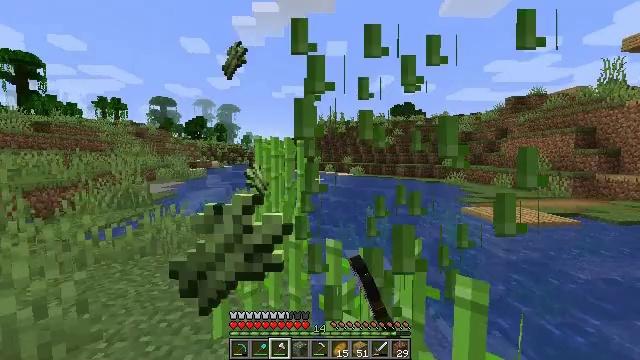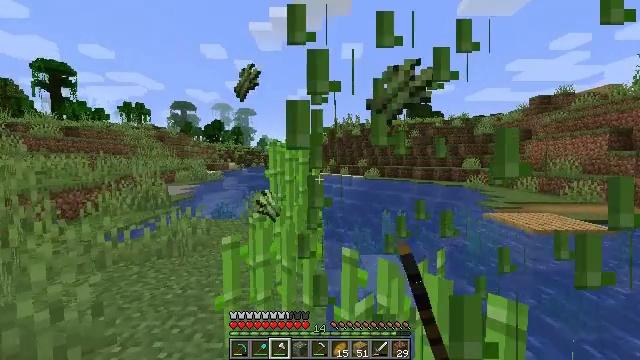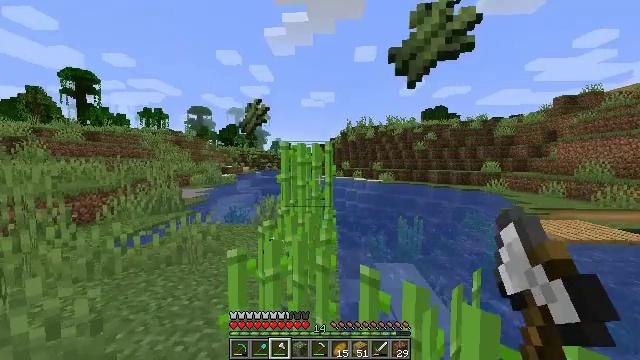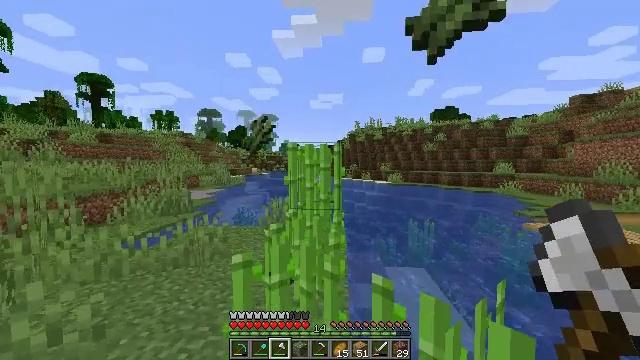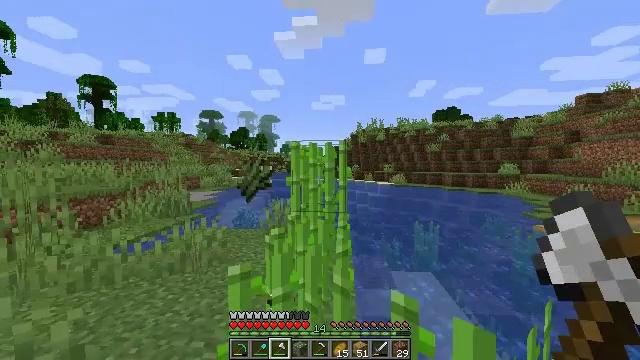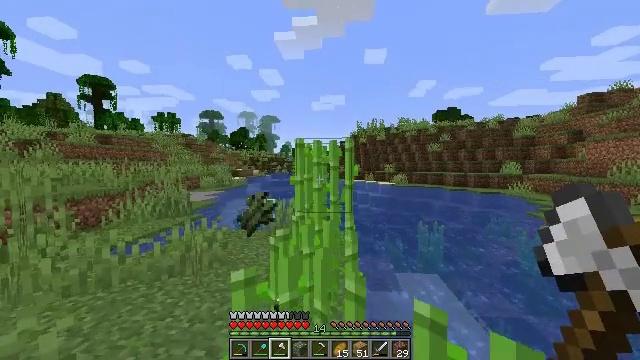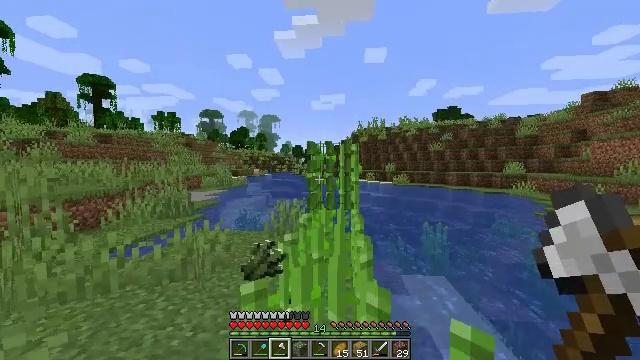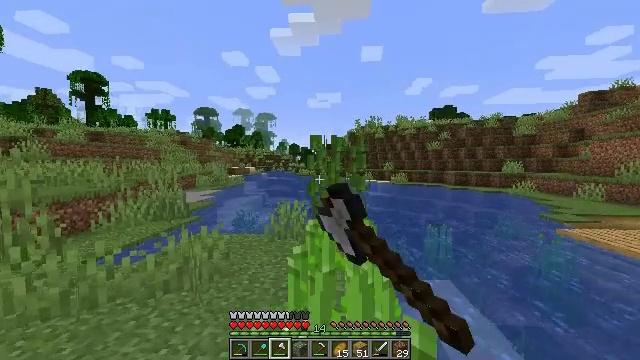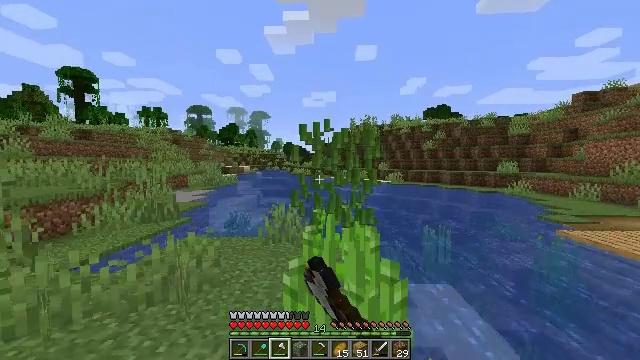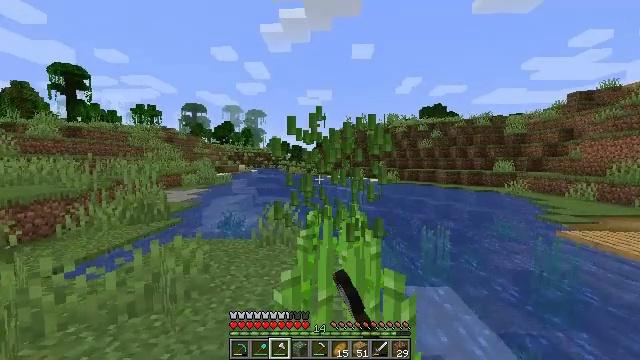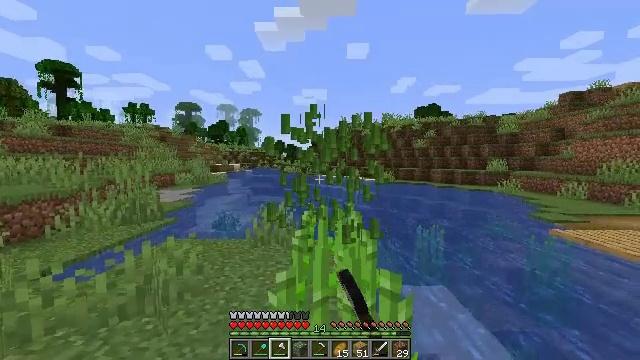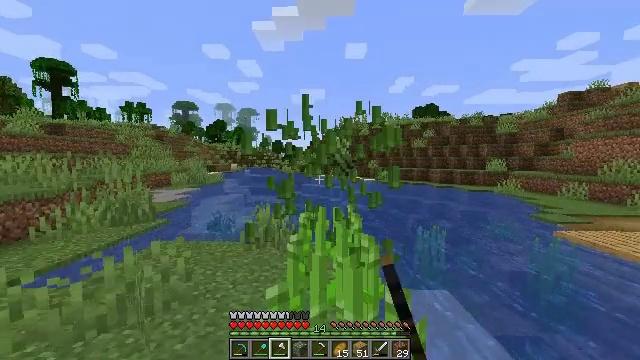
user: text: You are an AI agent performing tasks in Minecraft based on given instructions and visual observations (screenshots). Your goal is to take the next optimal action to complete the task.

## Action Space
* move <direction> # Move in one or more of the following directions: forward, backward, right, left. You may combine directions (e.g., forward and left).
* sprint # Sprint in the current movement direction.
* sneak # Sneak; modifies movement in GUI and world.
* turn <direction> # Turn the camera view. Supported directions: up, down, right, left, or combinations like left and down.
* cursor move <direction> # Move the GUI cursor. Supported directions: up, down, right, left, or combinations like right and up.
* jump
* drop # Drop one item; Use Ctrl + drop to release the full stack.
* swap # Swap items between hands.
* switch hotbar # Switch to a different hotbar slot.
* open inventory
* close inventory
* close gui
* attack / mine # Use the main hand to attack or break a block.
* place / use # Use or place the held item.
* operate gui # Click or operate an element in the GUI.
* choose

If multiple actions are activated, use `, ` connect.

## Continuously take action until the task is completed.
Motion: motion action
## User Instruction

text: Harvest sugar cane from the plant.
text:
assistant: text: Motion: move forward, turn left
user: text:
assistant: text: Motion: move forward, turn left
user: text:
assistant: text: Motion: move forward, turn left
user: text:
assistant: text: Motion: move forward and move left
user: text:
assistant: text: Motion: move forward and move left
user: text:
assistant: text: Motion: move forward and move left, attack / mine
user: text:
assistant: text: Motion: move forward, attack / mine
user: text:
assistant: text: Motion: move forward, turn right, attack / mine
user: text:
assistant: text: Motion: move forward, attack / mine
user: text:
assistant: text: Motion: move forward, turn right, attack / mine
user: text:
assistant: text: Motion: move forward
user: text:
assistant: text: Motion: no_op